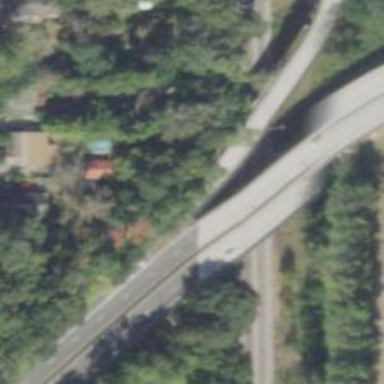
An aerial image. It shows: Bridge along trunk link highway.